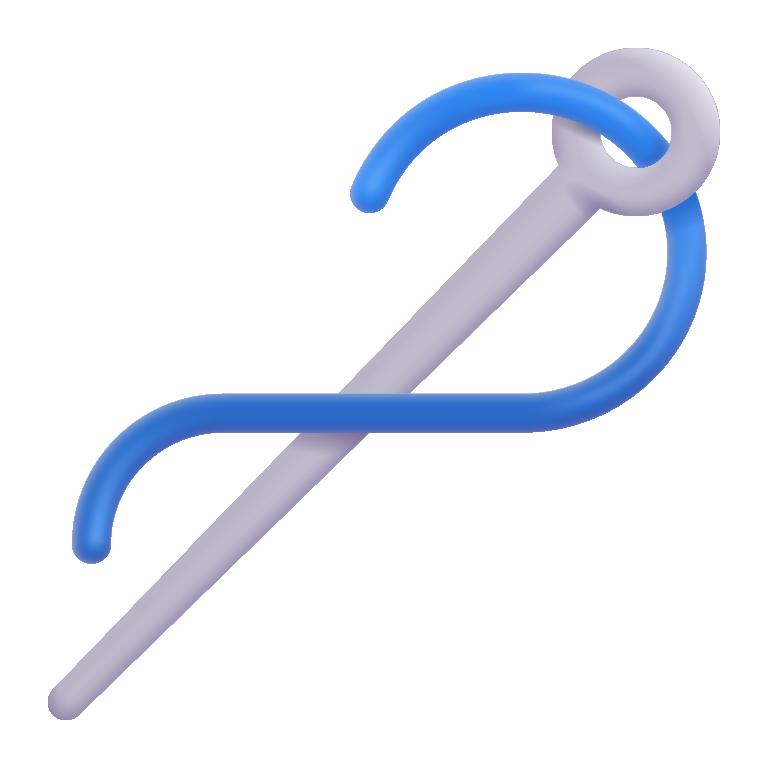
sewing needle color